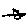
Label: cat